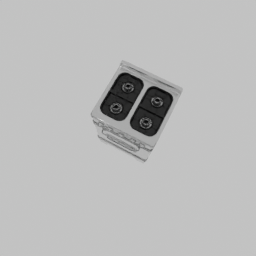
Label: appliances